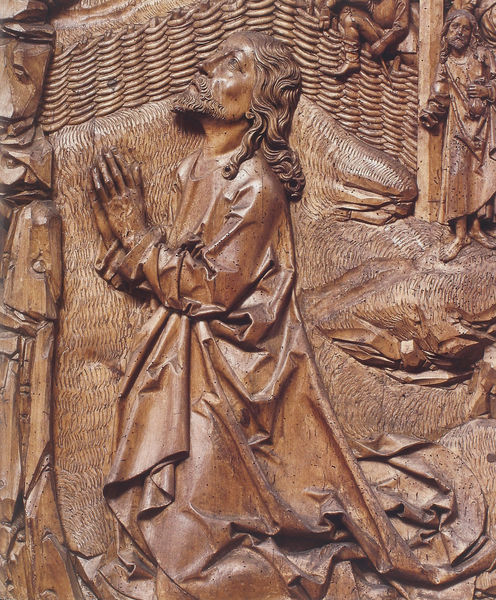
Titel: Rothenburg o. d. Tauber, Stadtpfarrkirche St. Jakob, Heilig-Blut-Altar
Künstler: Tilman Riemenschneider
Standort: Rothenburg, Jakobskirche (EU - D - Sachsen-Anhalt)
Schlagwörter: felsen, mann, ausschnitt, braun, holz, männer, blick, zaun, bart, falten, hände, locken, relief, holzschnitt, detail, korb, knien, beten, gebet, schnitzerei, jesus, anbetung, geschnitzt, betender, geand, ölberg, flechtzaun, locken+bart